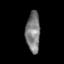
Tissue: skin
Cell type: Epithelial cells
Senescence score: 0.24
Nuclear area (px): 561
Mean DAPI intensity: 125.332